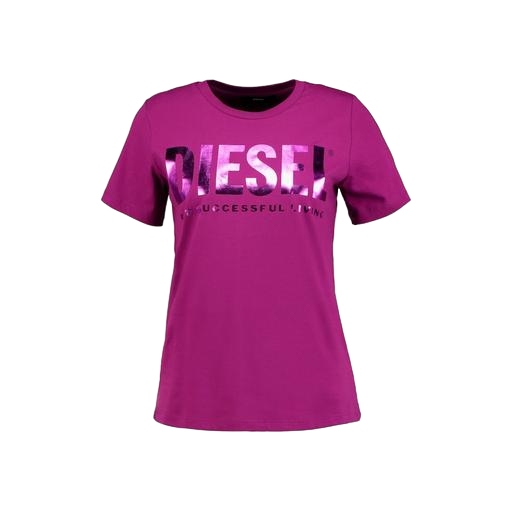
purple graphic tee, women's tee, mid t-shirt, white background